Question:
I am using a table layout. What i would want is to equally space the icons seen in the vertical layout(table layout) present on the left side of the screen, so as to cover the height of the whole screen. I tried out different methods like layout_weight="1", set the image width to 0dp and then set the weight...but none among them has helped.....
Here is the xml...
'''
<TableLayout
android:id="@+id/tableLayout1"
android:layout_width="match_parent"
android:layout_height="match_parent"
android:layout_marginTop="50dp" >
<TableRow
android:layout_weight="1"
>
<Button
android:id="@+id/button1"
android:layout_width="wrap_content"
android:layout_height="wrap_content"
android:background="@drawable/XXX" />
</TableRow>
<TableRow
android:layout_weight="1"
>
<TextView
android:id="@+id/textView1"
android:layout_width="wrap_content"
android:layout_height="wrap_content"
android:text="Desserts"
/>
</TableRow>
<TableRow
android:layout_weight="1"
>
<Button
android:id="@+id/button2"
android:layout_width="wrap_content"
android:layout_height="wrap_content"
android:background="@drawable/sraberrydrink" />
</TableRow>
<TableRow
android:layout_weight="1"
>
<TextView
android:id="@+id/textView2"
android:layout_width="wrap_content"
android:layout_height="wrap_content"
android:text="Drinks"
android:textColor="#000000"
android:textSize="10dp" />
</TableRow>
<TableRow
android:layout_weight="1"
>
<Button
android:id="@+id/button3"
android:layout_width="wrap_content"
android:layout_height="wrap_content"
android:background="@drawable/newsoups" />
</TableRow>
<TableRow
android:layout_weight="1"
>
<TextView
android:id="@+id/textView3"
android:layout_width="wrap_content"
android:layout_height="wrap_content"
android:layout_marginLeft="45dp"
android:text="Starters"
android:textColor="#000000"
android:textSize="10dp" />
</TableRow>
<TableRow
android:layout_weight="1" >
<Button
android:id="@+id/button4"
android:layout_width="wrap_content"
android:layout_height="wrap_content"
android:layout_marginLeft="40dp"
android:layout_marginTop="3dp"
android:background="@drawable/chipa" />
</TableRow>
<TableRow
android:layout_weight="1"
>
<TextView
android:id="@+id/textView4"
android:layout_width="wrap_content"
android:layout_height="wrap_content"
android:text="Snacks"
android:layout_marginLeft="45dp"
android:textColor="#000000"
android:textSize="10dp"/>
</TableRow>
</TableLayout>
'''
If someone could point to a solution....Thanks.
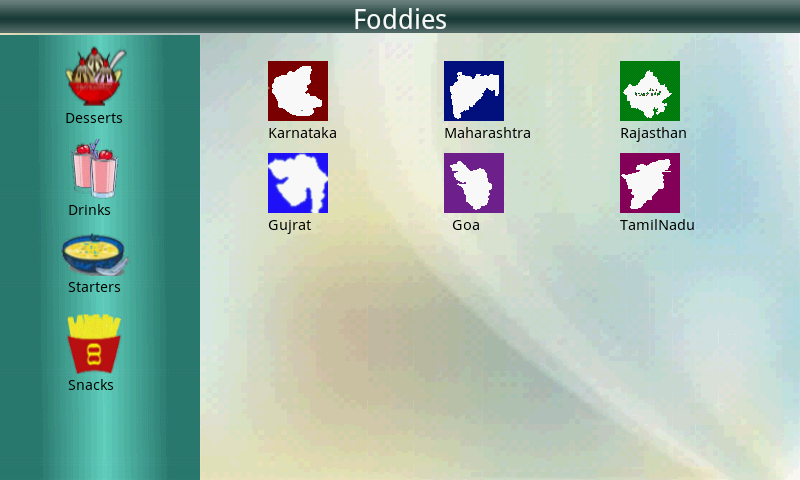
Answer:
What you can do is can use a linear layout like this
'''
!<?xml version="1.0" encoding="utf-8"?>
<LinearLayout xmlns:android="http://schemas.android.com/apk/res/android"
android:id="@+id/layout_main"
android:layout_width="fill_parent"
android:layout_height="fill_parent"
android:orientation="horizontal" >
<LinearLayout
android:id="@+id/layout_main"
android:layout_width="fill_parent"
android:layout_height="fill_parent"
android:orientation="vertical" android:background="#2e8b57" android:layout_weight=".8" android:gravity="center">
<LinearLayout
android:id="@+id/layout_main"
android:layout_width="wrap_content"
android:layout_height="fill_parent"
android:orientation="vertical" android:layout_weight=".5">
<Button
android:id="@+id/button1"
android:layout_width="wrap_content"
android:layout_height="wrap_content"
android:text="Button" />
</LinearLayout>
<LinearLayout
android:id="@+id/layout_main"
android:layout_width="wrap_content"
android:layout_height="fill_parent"
android:orientation="vertical" android:layout_weight=".5">
<Button
android:id="@+id/button2"
android:layout_width="wrap_content"
android:layout_height="wrap_content"
android:text="Button" />
</LinearLayout>
<LinearLayout
android:id="@+id/layout_main"
android:layout_width="wrap_content"
android:layout_height="fill_parent"
android:orientation="vertical" android:layout_weight=".5">
<Button
android:id="@+id/button3"
android:layout_width="wrap_content"
android:layout_height="wrap_content"
android:text="Button" />
</LinearLayout>
<LinearLayout
android:id="@+id/layout_main"
android:layout_width="wrap_content"
android:layout_height="fill_parent"
android:orientation="vertical" android:layout_weight=".5">
<Button
android:id="@+id/button4"
android:layout_width="wrap_content"
android:layout_height="wrap_content"
android:text="Button" />
</LinearLayout>
</LinearLayout>
<LinearLayout
android:id="@+id/layout_main"
android:layout_width="fill_parent"
android:layout_height="fill_parent"
android:orientation="vertical"
android:background="#8fbc8f" android:layout_weight=".2">
<LinearLayout
android:id="@+id/layout_main"
android:layout_width="fill_parent"
android:layout_height="fill_parent"
android:orientation="horizontal" android:layout_weight=".8" android:gravity="center">
<Button
android:id="@+id/button1"
android:layout_width="wrap_content"
android:layout_height="wrap_content"
android:text="Button" />
<Button
android:id="@+id/button2"
android:layout_width="wrap_content"
android:layout_height="wrap_content"
android:text="Button" />
<Button
android:id="@+id/button3"
android:layout_width="wrap_content"
android:layout_height="wrap_content"
android:text="Button" />
<Button
android:id="@+id/button4"
android:layout_width="wrap_content"
android:layout_height="wrap_content"
android:text="Button" />
</LinearLayout>
<LinearLayout
android:id="@+id/layout_main"
android:layout_width="fill_parent"
android:layout_height="fill_parent"
android:orientation="horizontal" android:layout_weight=".8" android:gravity="top|center">
<Button
android:id="@+id/button1"
android:layout_width="wrap_content"
android:layout_height="wrap_content"
android:text="Button" />
<Button
android:id="@+id/button2"
android:layout_width="wrap_content"
android:layout_height="wrap_content"
android:text="Button" />
<Button
android:id="@+id/button3"
android:layout_width="wrap_content"
android:layout_height="wrap_content"
android:text="Button" />
<Button
android:id="@+id/button4"
android:layout_width="wrap_content"
android:layout_height="wrap_content"
android:text="Button" />
</LinearLayout>
</LinearLayout>
</LinearLayout>
'''